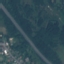
Land use / land cover class: Highway